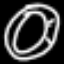
Label: donut